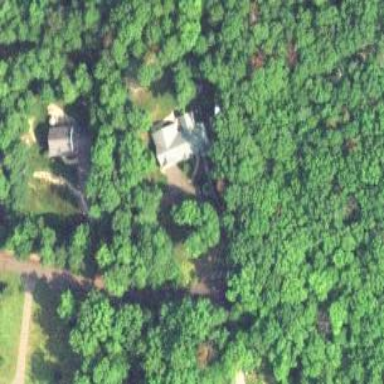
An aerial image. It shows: Driveway.